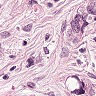
Metastatic tissue present: yes